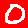
Digit: 0